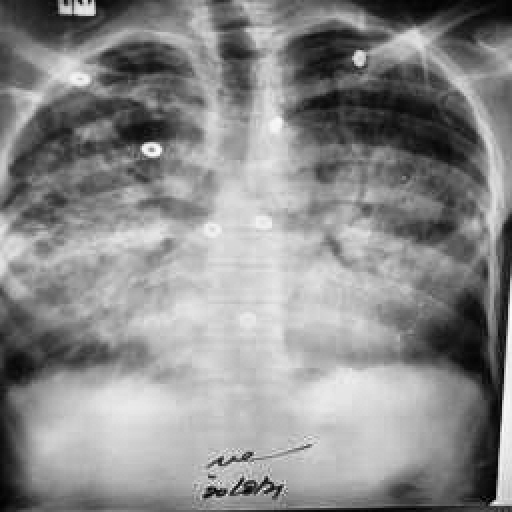
Finding: TUBERCULOSIS